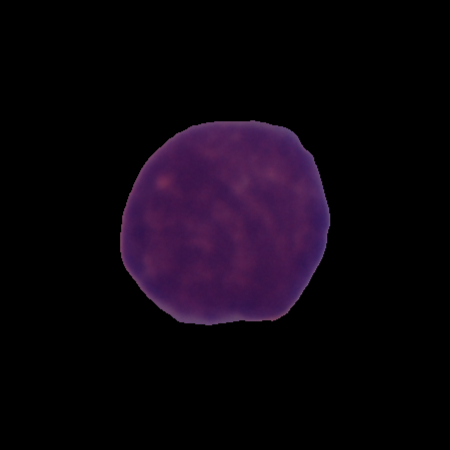
Label: cancer